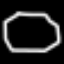
Label: octagon